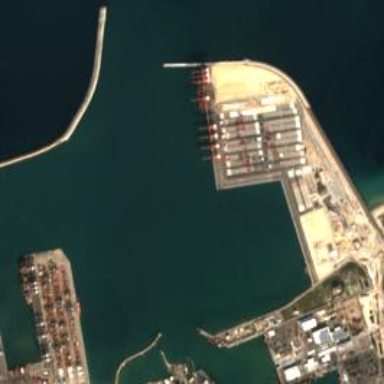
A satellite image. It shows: Industrial area designated for port activities.